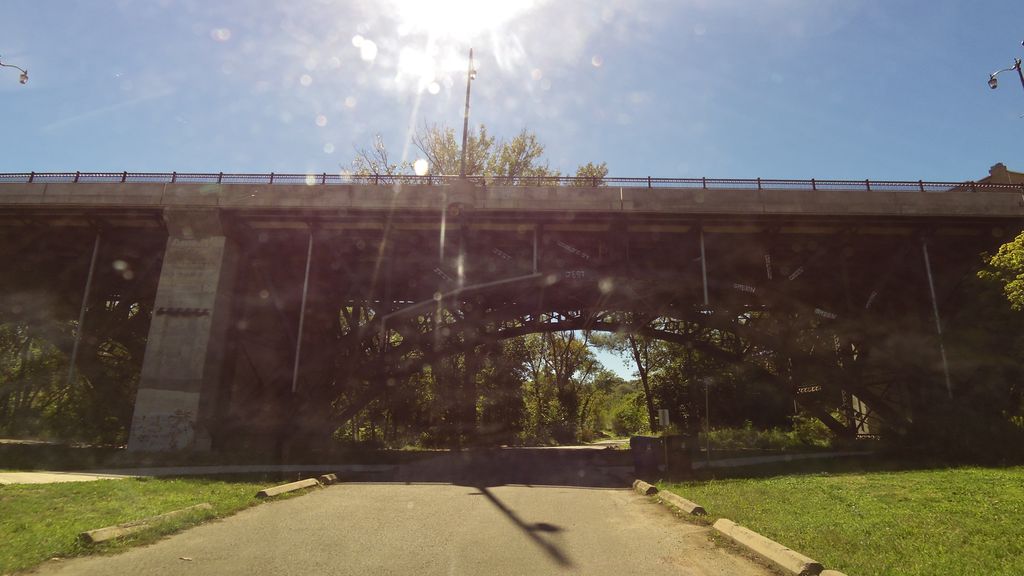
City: toronto